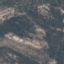
Land use / land cover: HerbaceousVegetation